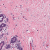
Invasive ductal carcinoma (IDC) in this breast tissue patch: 0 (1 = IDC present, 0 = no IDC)